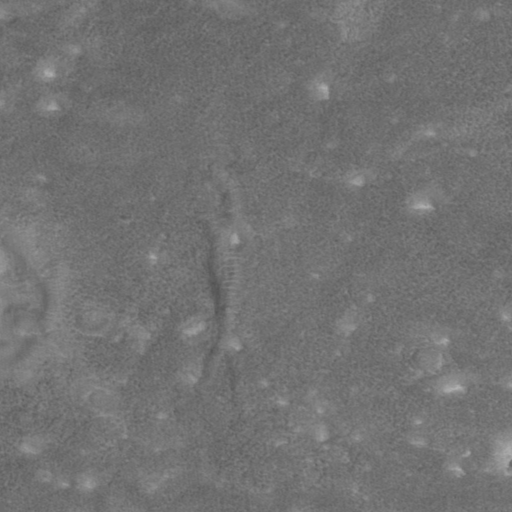
Classes present: Background, Cone